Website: slack
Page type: payment
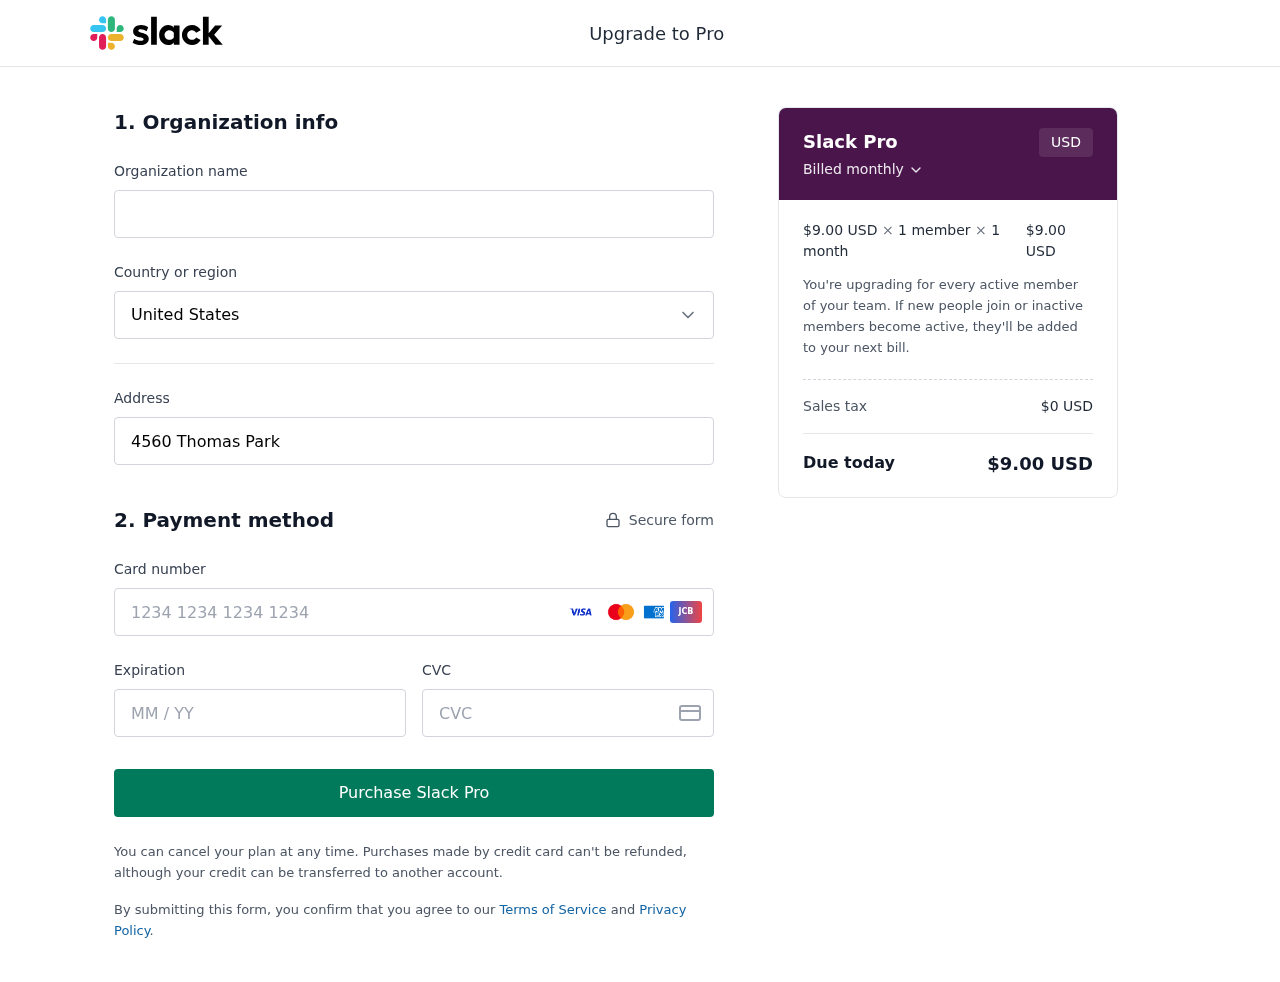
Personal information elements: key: PII_CARD_CVV
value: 2850
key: PII_CARD_EXPIRY
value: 08/26
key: PII_CARD_NUMBER
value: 3461 1420 4920 807
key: PII_COUNTRY
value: United States
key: PII_STREET
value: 4560 Thomas Parkways Apt. 803
Product elements: key: PRODUCT1_PRICE
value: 9
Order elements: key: ORDER_SUBTOTAL
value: $9.00 USD
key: ORDER_TAX
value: $0 USD
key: ORDER_TOTAL
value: $9.00 USD